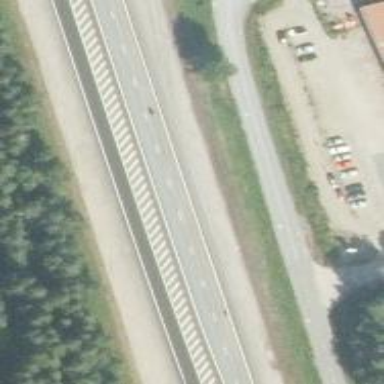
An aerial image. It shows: Asphalt road strip connected to highway trunk.